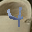
Label: 4